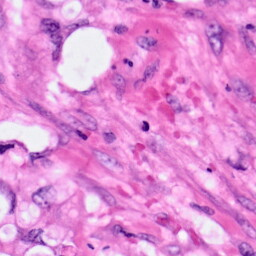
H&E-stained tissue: Pancreatic